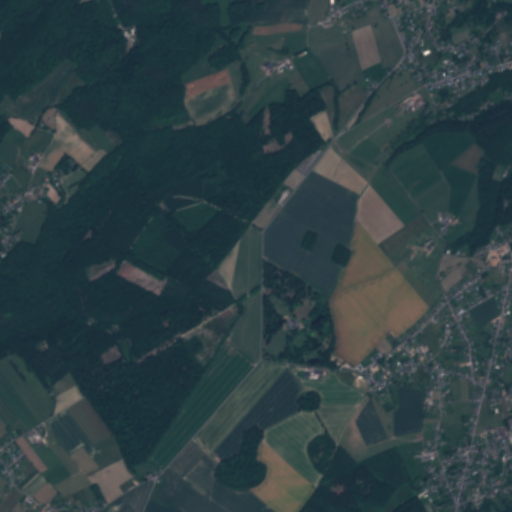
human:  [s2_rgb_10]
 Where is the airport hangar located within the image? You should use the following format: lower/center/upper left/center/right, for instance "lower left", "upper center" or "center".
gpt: The airport hangar is located in the lower center of the image.
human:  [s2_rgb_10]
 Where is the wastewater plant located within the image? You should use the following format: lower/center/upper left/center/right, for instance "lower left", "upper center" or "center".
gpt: The wastewater plant is located in the center right of the image.
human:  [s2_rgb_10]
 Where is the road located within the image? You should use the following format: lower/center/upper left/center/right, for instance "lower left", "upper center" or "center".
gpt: There is no road in the image.